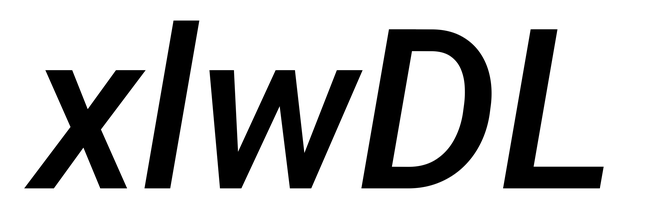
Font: Roboto-Italic_Medium_Italic